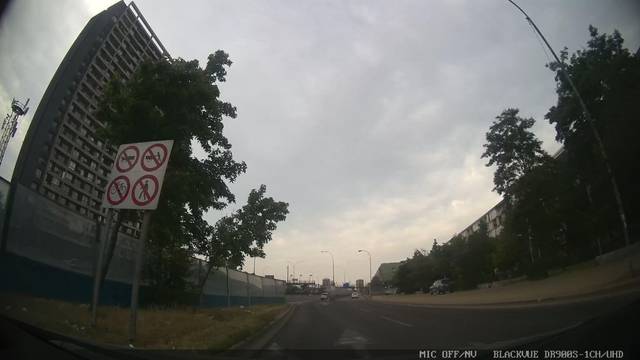
Region: Chile
Coordinates: -33.449, -70.692